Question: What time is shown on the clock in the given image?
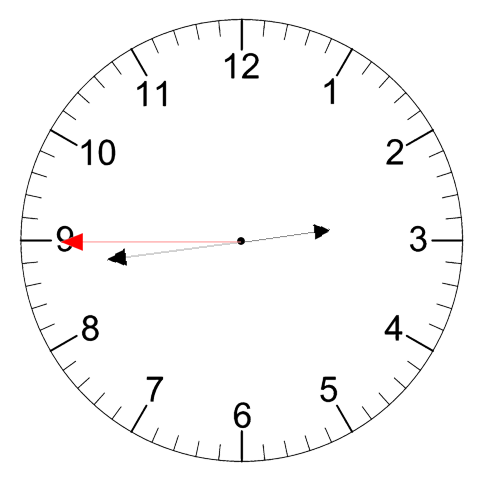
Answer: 02:43:45